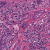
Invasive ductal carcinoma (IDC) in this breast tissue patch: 1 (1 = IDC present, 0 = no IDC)